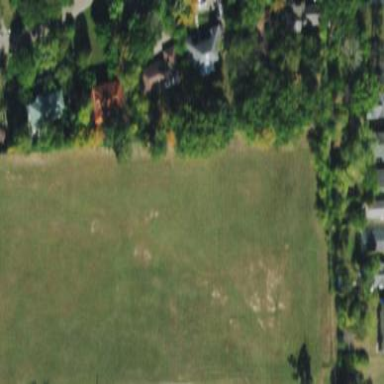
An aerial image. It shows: Open area covered with grass.